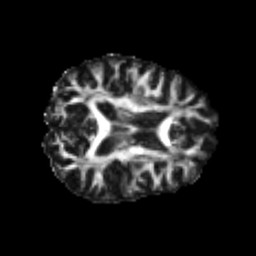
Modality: FA
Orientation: axial
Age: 21
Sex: female
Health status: healthy
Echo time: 0.074 s